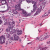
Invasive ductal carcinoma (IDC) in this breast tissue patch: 0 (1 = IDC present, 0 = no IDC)